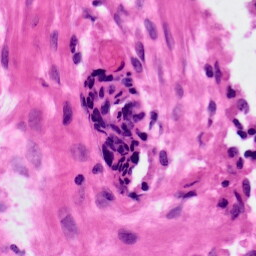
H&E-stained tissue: Ovarian